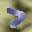
Label: 7